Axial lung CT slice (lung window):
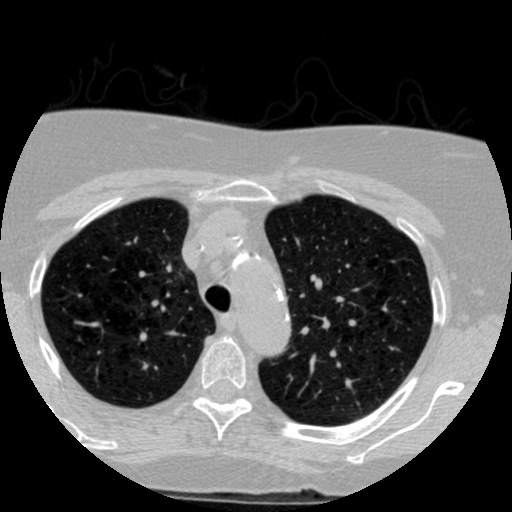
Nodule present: no